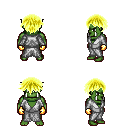
a pixel art fantasy rpg character, male body template, orc, green skin, white robe, magenta pants, gold short bangs hairstyle, gold gloves, four views (front, back, left, right), 2x2 character sprite sheet, small pixel art, hard edges, no anti-aliasing